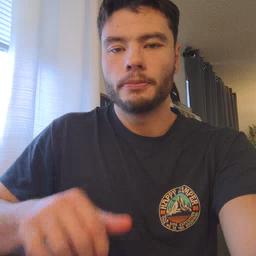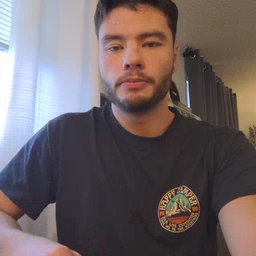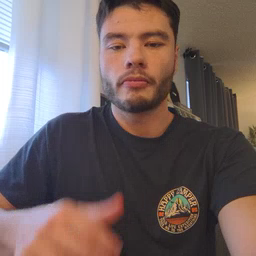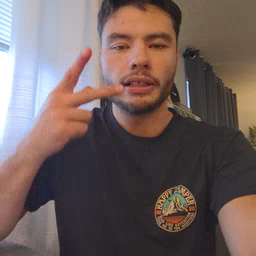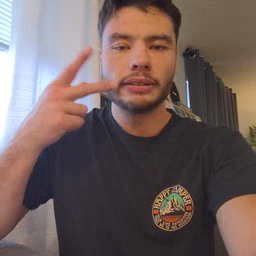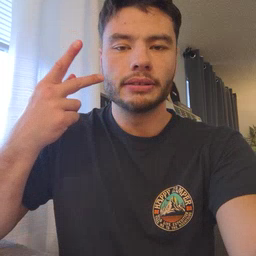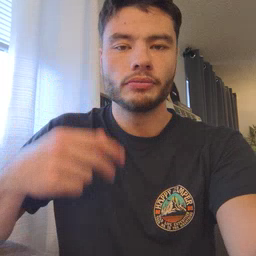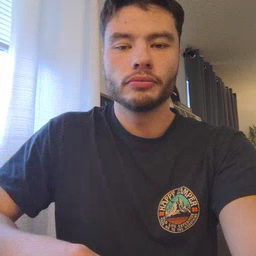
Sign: kitty